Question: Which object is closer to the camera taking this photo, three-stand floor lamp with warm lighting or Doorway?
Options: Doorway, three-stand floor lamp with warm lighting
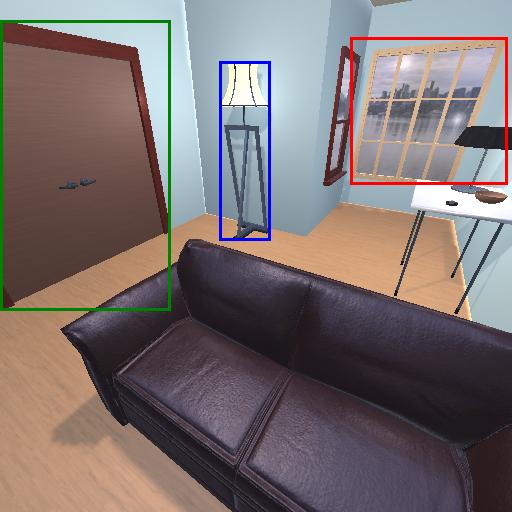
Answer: Doorway